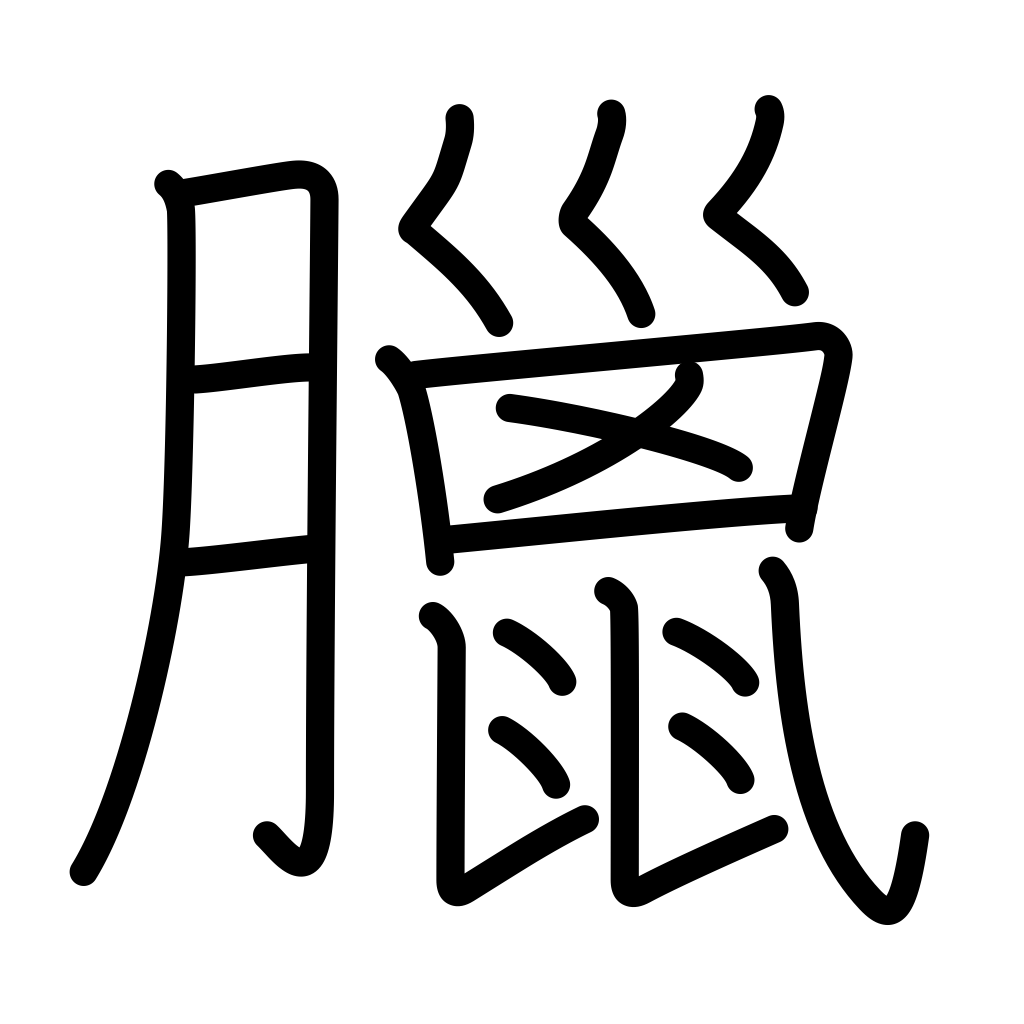
Meaning: 12th lunar month